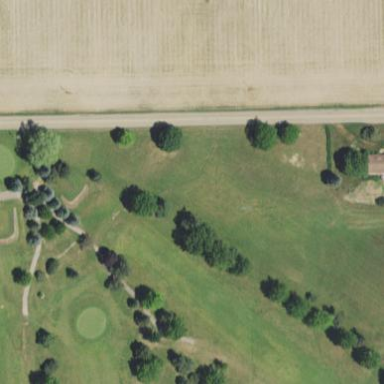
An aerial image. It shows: Golf fairway surrounded by grass.